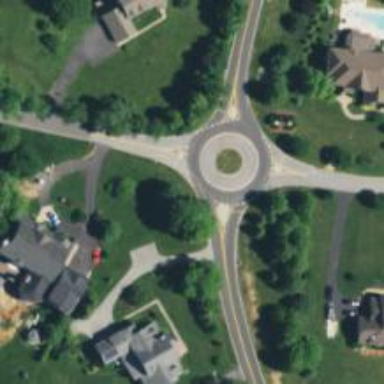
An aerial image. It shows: Roundabout at tertiary road junction.